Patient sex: M
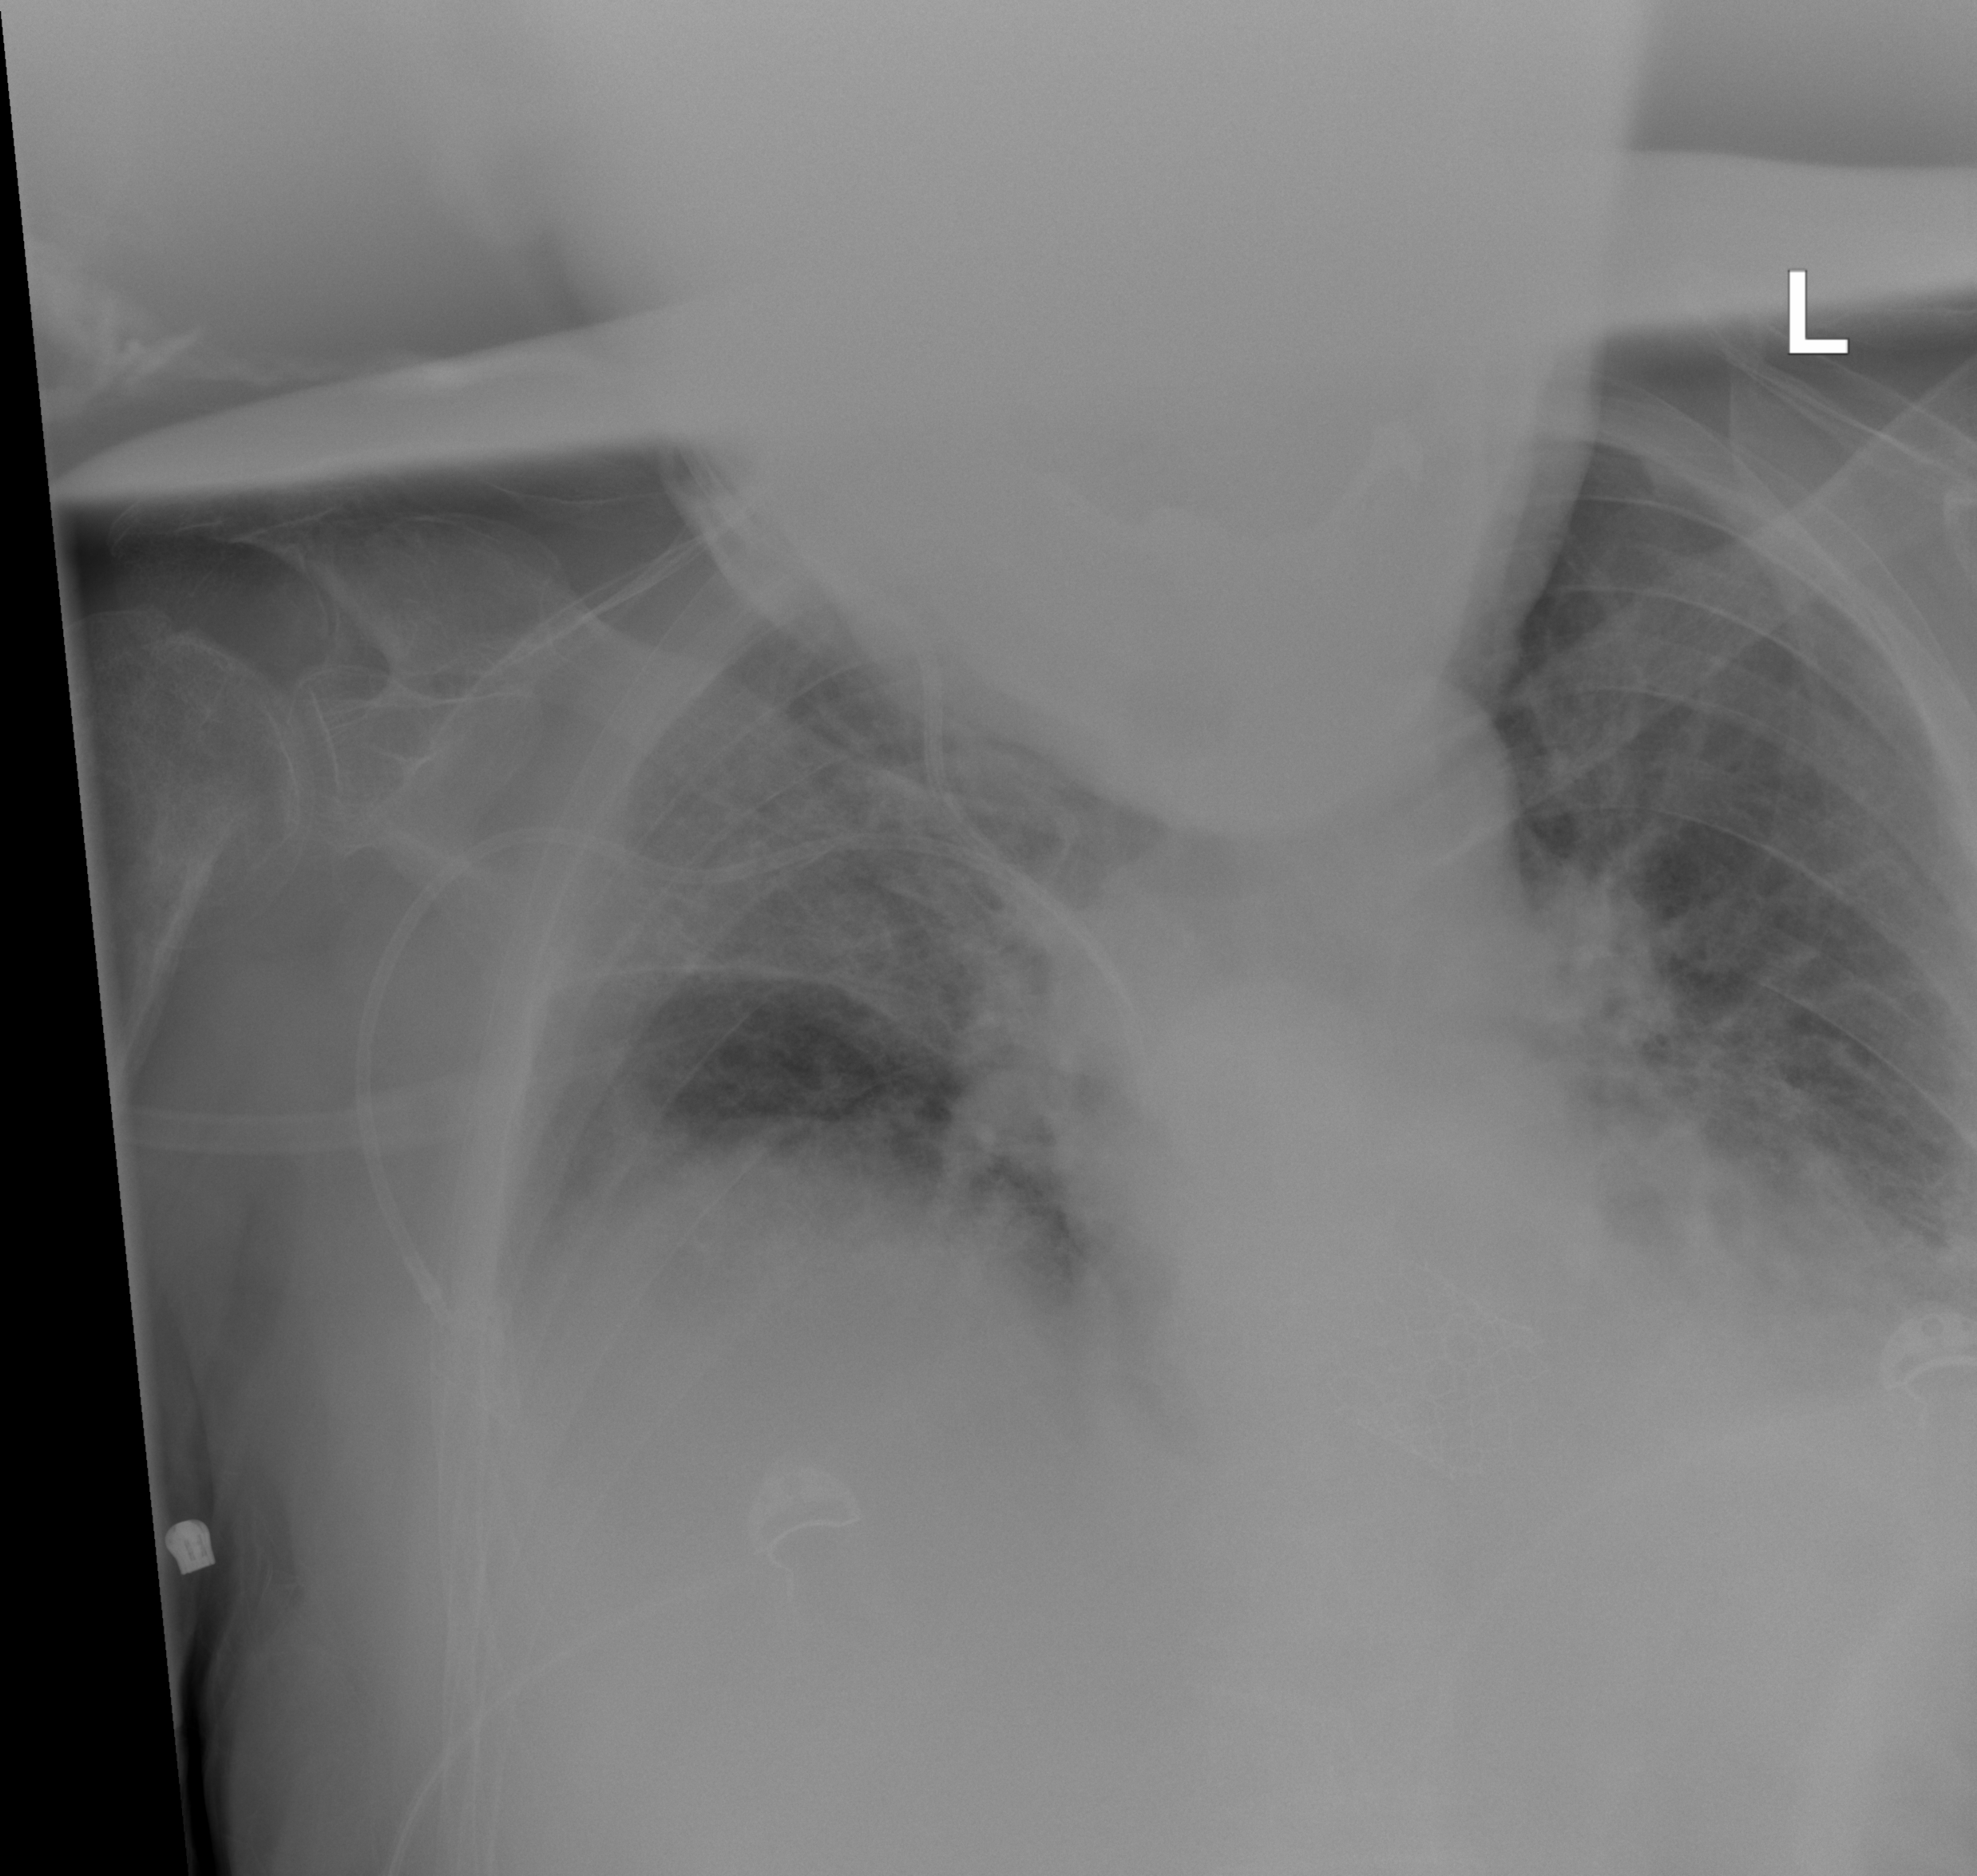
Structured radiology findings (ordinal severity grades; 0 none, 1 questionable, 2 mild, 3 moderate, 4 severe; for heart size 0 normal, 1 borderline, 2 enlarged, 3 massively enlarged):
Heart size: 2
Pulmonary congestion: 2
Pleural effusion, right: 0
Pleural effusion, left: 2
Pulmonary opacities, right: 0
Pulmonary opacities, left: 1
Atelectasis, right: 2
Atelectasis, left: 2